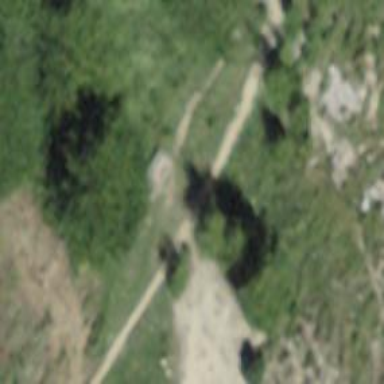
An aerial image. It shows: Bench.